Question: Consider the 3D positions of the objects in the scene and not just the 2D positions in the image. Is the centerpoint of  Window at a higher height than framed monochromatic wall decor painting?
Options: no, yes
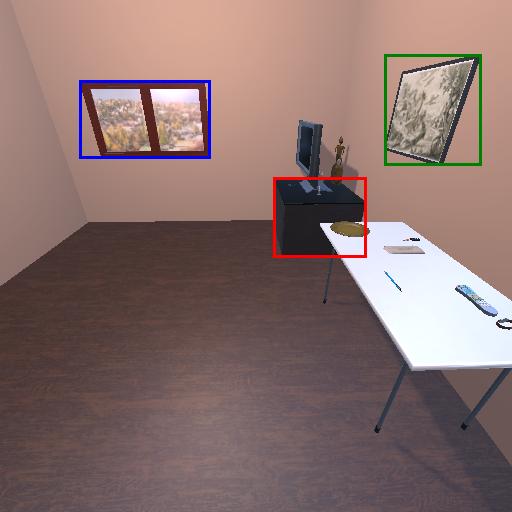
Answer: no